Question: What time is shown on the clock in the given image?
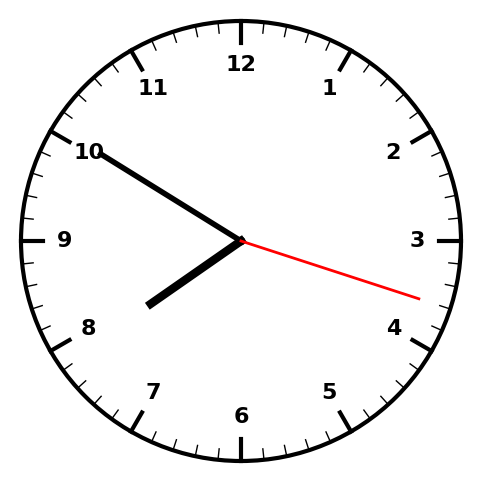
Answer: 07:50:18